Field crop: maize
Growth stage: 2
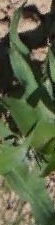
Species: maize